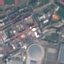
Land use / land cover: Industrial